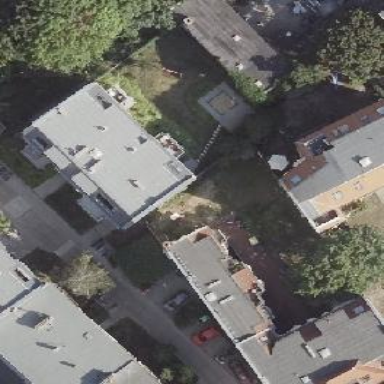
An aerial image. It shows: Apartment building with double saltbox roof shape.